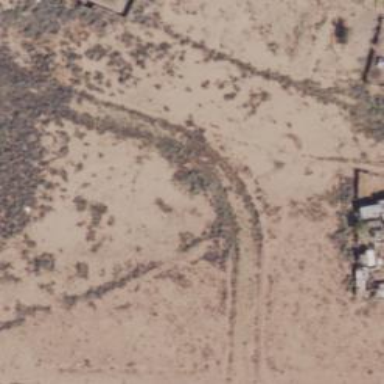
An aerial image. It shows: Track road.